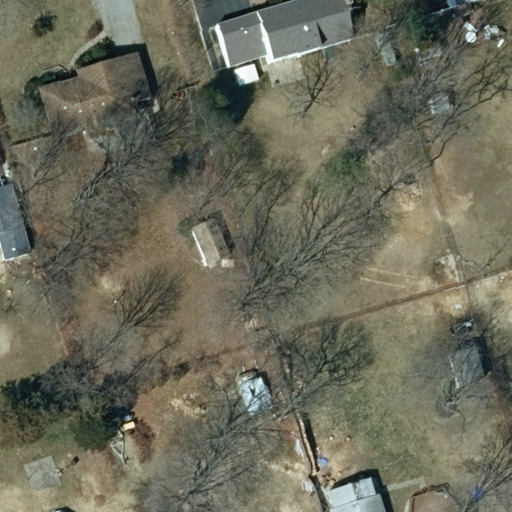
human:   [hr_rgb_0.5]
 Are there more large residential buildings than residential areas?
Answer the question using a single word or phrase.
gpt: no

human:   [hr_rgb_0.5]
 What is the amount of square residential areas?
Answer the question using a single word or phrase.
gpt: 0

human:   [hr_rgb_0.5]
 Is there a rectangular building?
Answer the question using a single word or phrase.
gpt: yes

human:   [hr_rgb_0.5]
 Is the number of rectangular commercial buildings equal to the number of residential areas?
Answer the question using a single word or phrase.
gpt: no

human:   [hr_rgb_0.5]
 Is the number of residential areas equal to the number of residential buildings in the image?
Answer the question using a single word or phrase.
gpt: no

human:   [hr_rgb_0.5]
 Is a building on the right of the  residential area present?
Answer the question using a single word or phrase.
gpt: yes

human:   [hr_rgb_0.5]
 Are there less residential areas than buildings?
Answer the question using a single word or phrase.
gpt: yes

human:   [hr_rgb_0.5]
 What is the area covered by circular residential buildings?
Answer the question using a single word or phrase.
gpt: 0m2

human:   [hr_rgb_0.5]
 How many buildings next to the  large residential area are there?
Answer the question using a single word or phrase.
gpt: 8

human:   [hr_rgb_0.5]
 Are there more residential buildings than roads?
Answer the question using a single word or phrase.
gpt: yes

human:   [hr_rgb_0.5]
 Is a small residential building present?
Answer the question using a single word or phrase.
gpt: yes

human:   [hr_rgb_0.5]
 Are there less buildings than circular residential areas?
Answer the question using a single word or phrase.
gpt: no

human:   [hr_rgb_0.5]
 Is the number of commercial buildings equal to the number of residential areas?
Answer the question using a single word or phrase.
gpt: no

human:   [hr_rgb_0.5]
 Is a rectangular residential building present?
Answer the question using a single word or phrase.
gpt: yes

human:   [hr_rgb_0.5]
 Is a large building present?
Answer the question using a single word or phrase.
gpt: no

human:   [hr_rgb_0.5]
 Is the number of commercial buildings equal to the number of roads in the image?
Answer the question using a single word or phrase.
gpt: yes

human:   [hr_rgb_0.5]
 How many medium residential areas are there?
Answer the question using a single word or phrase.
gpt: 0

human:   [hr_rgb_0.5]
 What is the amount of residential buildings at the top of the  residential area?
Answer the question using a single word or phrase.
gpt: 0

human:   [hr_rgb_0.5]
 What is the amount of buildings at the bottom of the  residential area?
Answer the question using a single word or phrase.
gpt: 8

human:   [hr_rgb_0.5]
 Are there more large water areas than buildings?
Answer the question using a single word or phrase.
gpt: no

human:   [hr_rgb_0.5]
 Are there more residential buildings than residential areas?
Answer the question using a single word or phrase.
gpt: yes

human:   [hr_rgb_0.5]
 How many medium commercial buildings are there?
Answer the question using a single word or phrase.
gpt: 0

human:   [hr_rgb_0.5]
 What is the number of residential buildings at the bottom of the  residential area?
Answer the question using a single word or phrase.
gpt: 6

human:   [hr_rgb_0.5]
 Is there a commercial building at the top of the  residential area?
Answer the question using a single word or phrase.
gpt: no

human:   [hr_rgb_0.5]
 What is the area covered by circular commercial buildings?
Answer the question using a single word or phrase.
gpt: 0m2

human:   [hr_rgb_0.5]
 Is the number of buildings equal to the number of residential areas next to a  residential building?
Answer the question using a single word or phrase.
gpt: no

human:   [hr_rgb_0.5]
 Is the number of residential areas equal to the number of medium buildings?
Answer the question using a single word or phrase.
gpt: no

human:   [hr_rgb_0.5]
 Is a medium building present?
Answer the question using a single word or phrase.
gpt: yes

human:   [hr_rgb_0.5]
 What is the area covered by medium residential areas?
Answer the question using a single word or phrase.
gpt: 0m2

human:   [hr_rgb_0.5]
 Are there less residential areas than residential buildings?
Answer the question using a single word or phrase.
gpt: yes

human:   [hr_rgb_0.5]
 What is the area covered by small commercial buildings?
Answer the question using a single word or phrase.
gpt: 0m2

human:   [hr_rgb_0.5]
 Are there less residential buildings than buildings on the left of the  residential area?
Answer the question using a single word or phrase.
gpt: no

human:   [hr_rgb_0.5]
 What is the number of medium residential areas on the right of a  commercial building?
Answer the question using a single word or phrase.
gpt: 0

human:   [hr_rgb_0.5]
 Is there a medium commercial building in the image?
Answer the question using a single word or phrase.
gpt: no

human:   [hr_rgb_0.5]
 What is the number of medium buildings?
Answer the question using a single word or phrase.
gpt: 3

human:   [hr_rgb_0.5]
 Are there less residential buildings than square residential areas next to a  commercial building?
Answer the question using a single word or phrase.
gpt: no